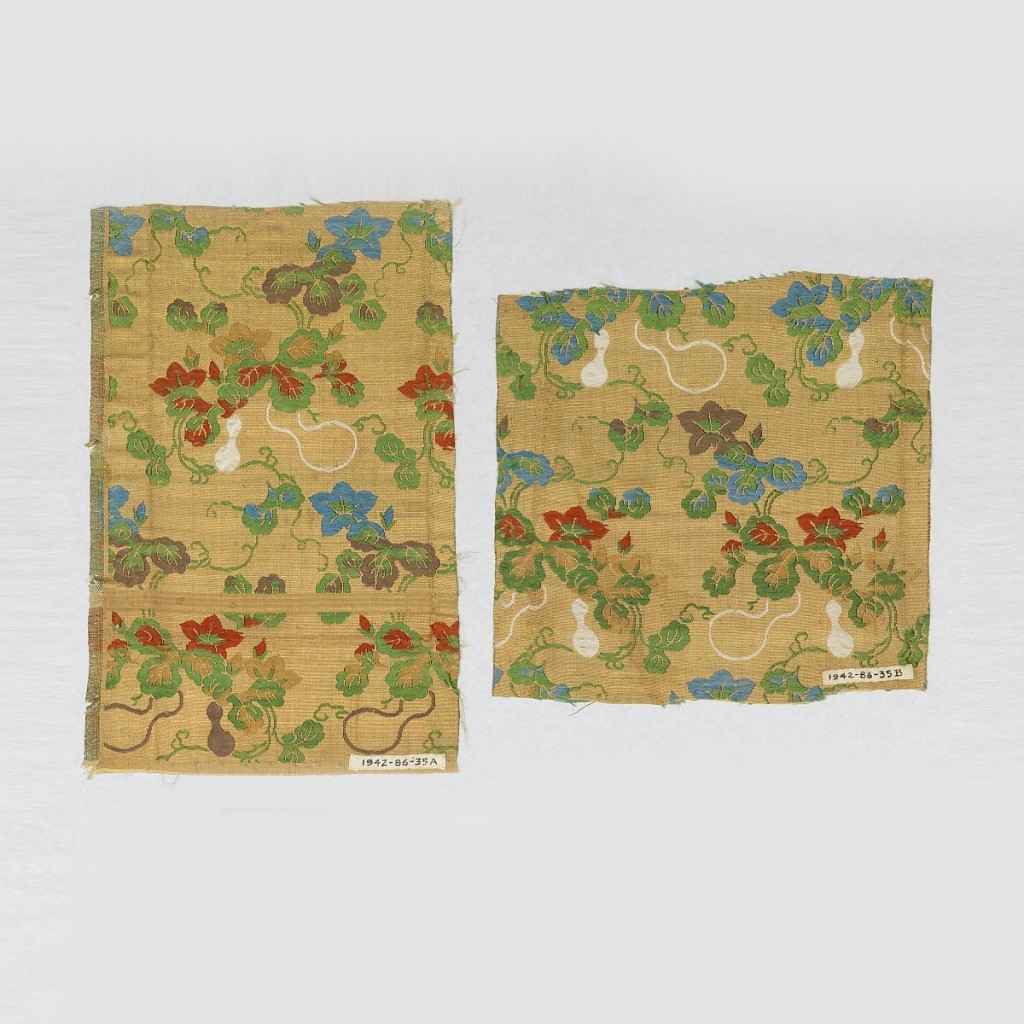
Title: Textile
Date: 18th century
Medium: silk, paper with applied gold foil Technique: plain compound weave
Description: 1942-86-35-a: Beige and gold background with weft patterning of ...;     1942-86-35-b: Beige and gold plain woven ground with weft float ...